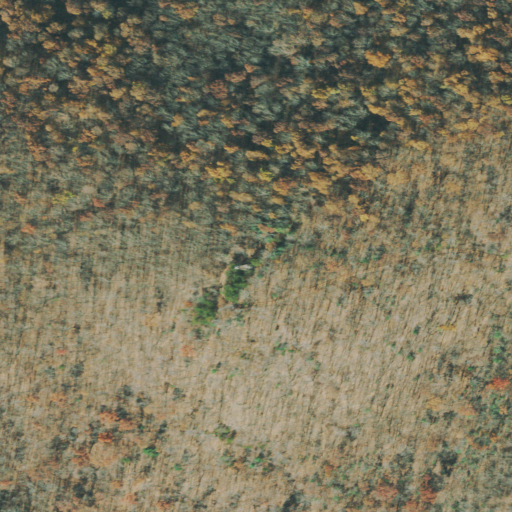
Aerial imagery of mountain in Tennessee named Pilot Knob containing deciduous forest and open development